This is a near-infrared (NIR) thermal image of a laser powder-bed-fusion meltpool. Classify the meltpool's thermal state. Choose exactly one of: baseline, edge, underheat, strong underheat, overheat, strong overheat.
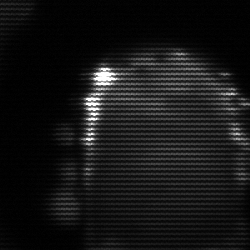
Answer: baseline